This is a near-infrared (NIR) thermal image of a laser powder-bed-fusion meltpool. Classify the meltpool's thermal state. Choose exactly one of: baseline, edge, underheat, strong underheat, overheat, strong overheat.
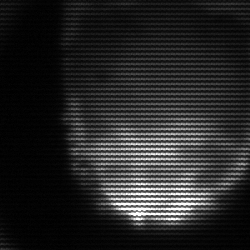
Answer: edge